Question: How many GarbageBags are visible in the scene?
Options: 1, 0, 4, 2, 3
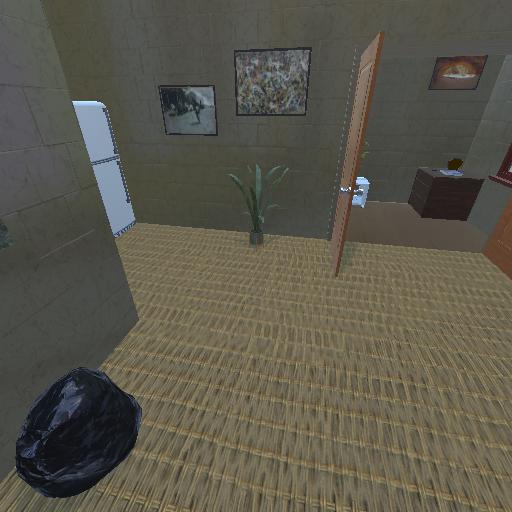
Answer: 1